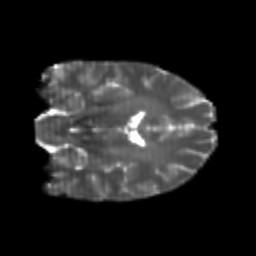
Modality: T2w
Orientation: coronal
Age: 24
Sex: female
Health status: healthy
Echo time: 0.074 s